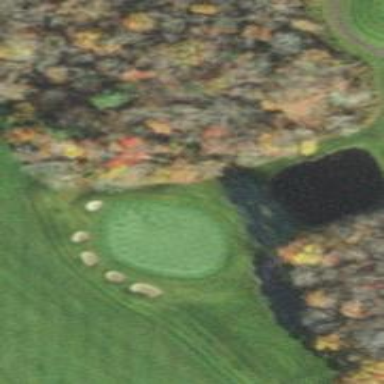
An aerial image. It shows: Golf hole.